Question: I have data and a plot like this,
'''
x = c(1,2,3,4,5,6,7,8,9,10,11,12)
y1 = x^2-5
y2 = -x^2+1
data <- data.frame(x,y1,y2)
data1 = data.frame(pivot_longer(data,2:3))
ggplot(data1, aes(x, y = value, color = name))+
geom_point()+
geom_smooth(method = 'lm',se = FALSE)
'''

Is there a way to have the trendline only applying to values for x greater than a certain number, like 3?
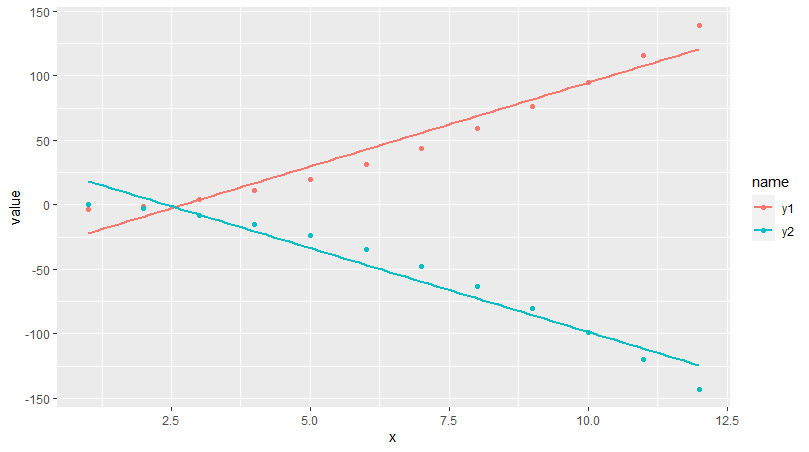
Answer: Similar to both above just using 'subset':
'''
ggplot(data1, aes(x, y = value, color = name))+
geom_point()+
geom_smooth(data=subset(data1, x > 3), method = 'lm',se = FALSE)
'''
<URL>